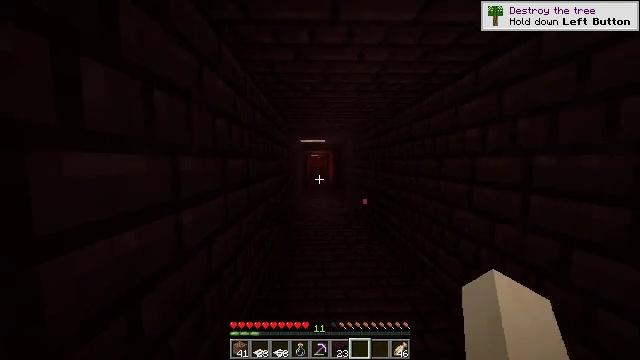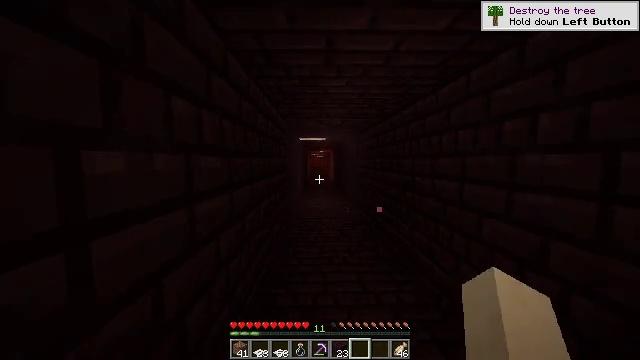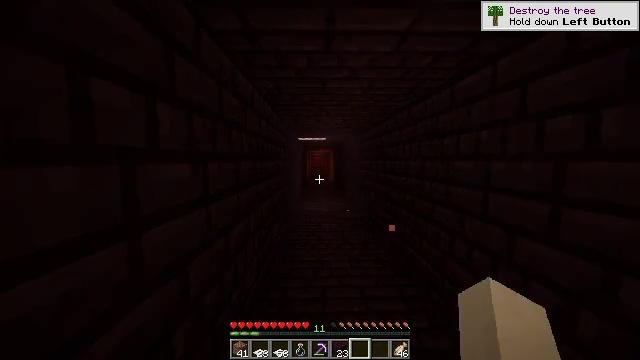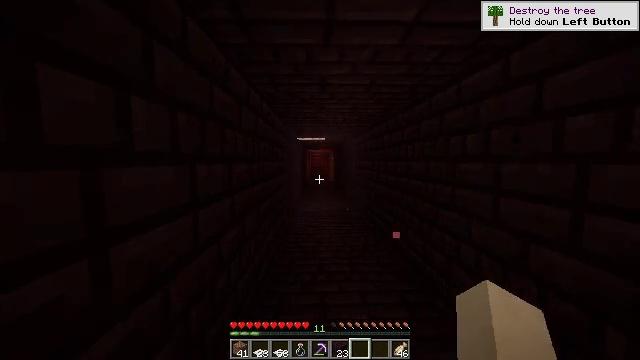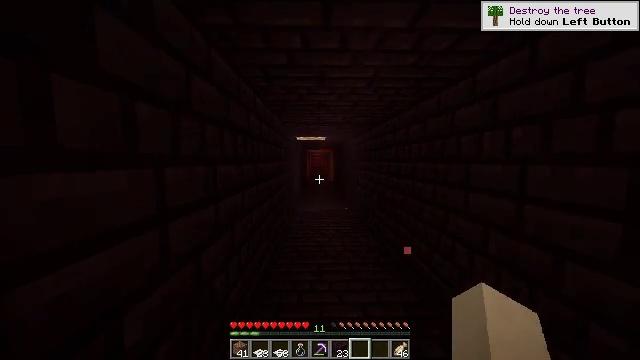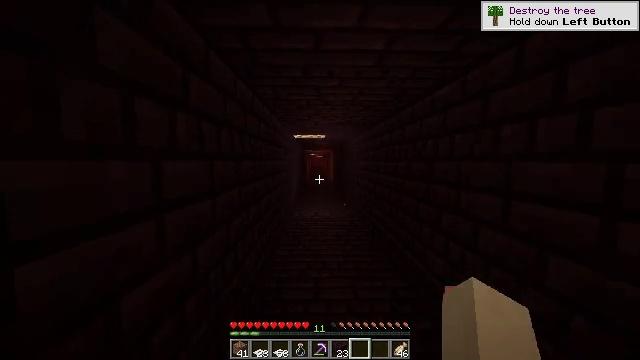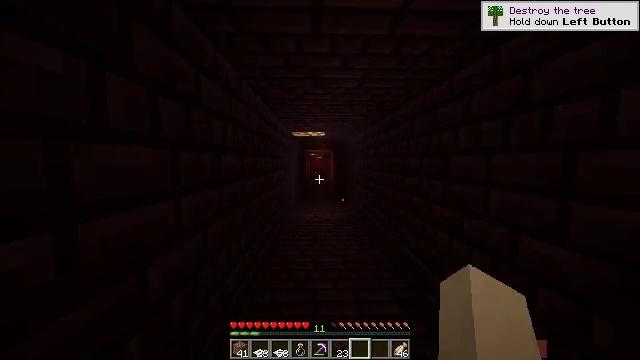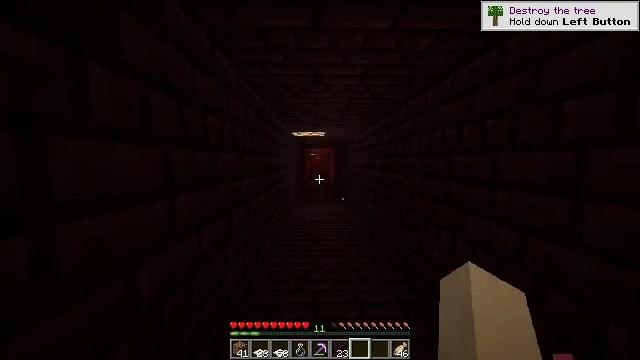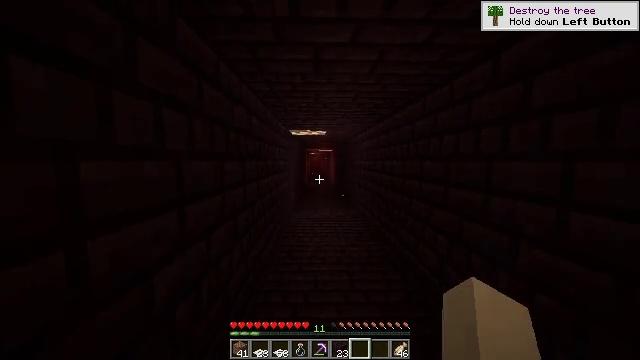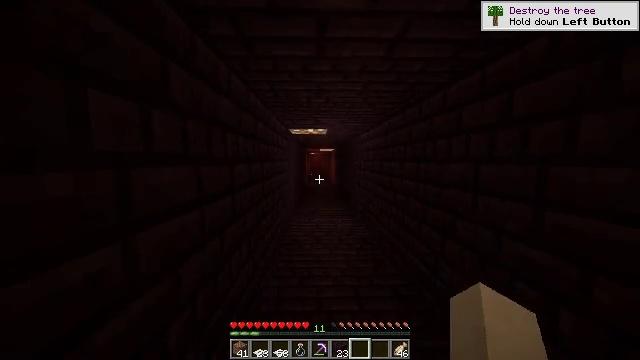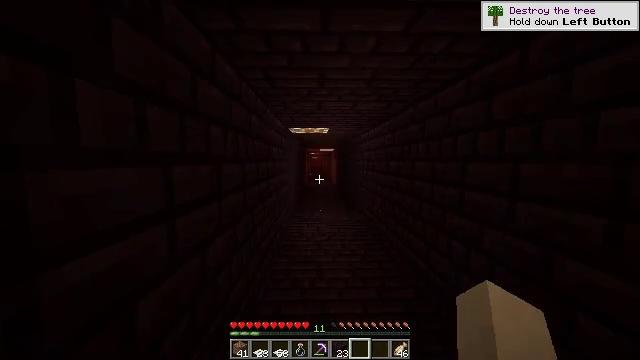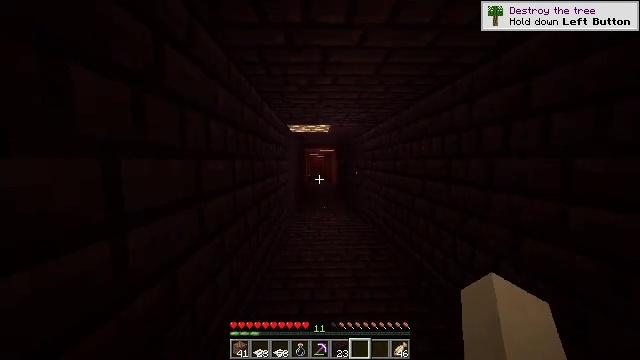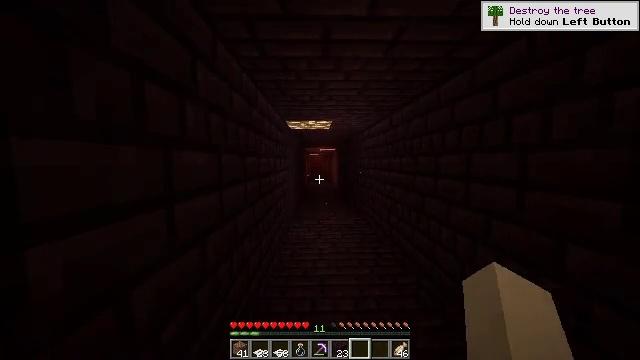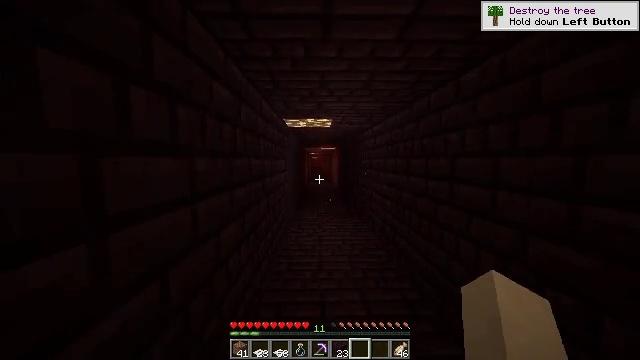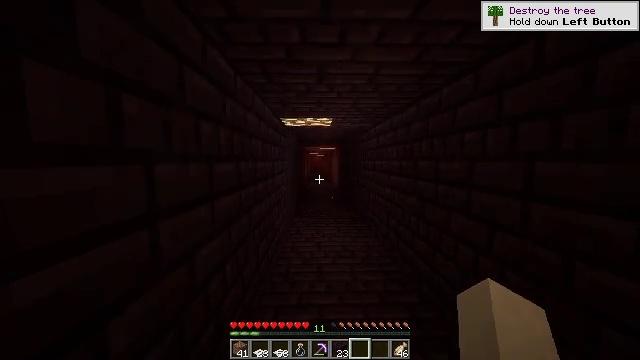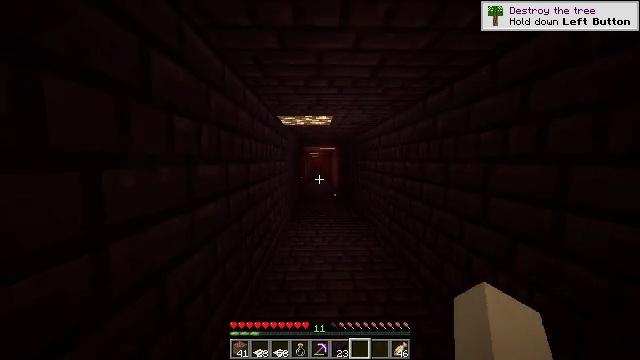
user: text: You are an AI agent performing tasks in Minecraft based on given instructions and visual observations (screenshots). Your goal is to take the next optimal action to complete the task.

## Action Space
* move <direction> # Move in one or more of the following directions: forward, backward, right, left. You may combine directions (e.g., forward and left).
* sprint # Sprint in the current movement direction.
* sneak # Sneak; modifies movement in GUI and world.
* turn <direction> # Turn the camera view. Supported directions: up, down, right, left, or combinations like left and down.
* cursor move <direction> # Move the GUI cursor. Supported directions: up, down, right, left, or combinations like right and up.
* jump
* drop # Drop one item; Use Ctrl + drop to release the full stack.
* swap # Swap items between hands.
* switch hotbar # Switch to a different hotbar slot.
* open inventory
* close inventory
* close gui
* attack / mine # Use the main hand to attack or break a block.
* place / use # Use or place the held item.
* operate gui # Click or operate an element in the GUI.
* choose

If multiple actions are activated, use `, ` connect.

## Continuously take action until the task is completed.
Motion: motion action
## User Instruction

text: Retrieve the shulker box into the inventory.
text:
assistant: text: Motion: move forward
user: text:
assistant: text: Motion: move forward
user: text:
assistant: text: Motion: move forward
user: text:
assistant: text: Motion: move forward
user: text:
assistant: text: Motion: move forward
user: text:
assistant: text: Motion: move forward
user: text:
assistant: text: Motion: move forward
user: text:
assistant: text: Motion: move forward
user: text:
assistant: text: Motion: move forward
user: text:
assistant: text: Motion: move forward
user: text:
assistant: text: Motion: move forward
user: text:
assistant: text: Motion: move forward
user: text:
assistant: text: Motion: move forward
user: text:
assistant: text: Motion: move forward
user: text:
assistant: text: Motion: move forward
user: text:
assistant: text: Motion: move forward
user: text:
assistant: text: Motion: move forward
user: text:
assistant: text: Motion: move forward
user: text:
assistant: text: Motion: move forward
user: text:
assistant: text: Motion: move forward
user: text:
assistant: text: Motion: move forward
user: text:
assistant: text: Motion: move forward
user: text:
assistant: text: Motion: move forward
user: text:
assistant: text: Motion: move forward
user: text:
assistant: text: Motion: move forward
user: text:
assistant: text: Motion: move forward
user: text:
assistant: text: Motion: move forward
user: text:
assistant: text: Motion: move forward
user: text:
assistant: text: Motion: move forward
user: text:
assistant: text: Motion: move forward